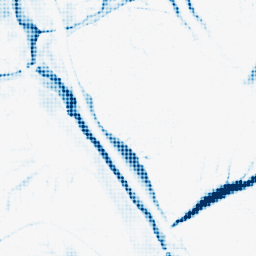
Category: morphological
Decomposition family: morphological_ellipse
Decomposition parameters: operation: closing
width: 20
height: 30
Upsampling method: sinc_blackman
Upsampling parameters: scale: 4
kernel_size: 4
Upsampling scale: 4